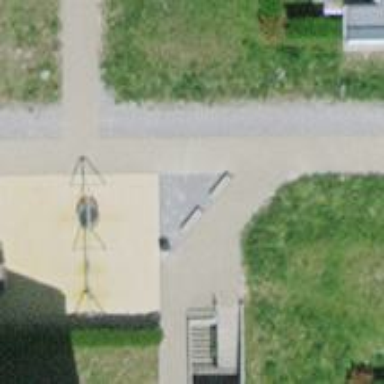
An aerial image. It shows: Concrete bench.